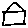
Label: house